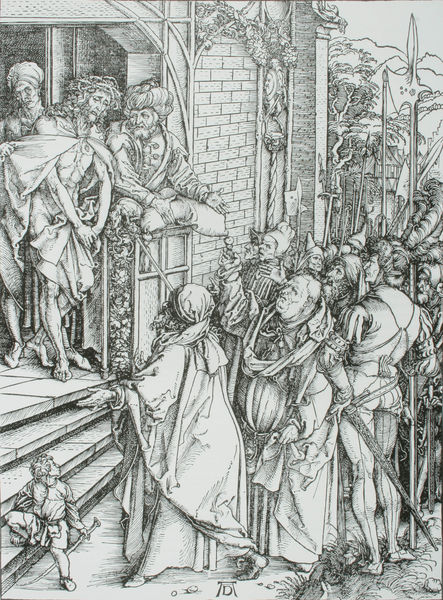
Titel: Große Passion - Die Schaustellung Christi
Künstler: Albrecht Dürer
Institution: (Seriendruck)
Schlagwörter: baum, feder, gott, himmel, mann, umhang, weiß, frauen, landschaft, menschen, fenster, grau, hintergrund, männer, pfeiler, schwarz, szene, säule, tür, zeichnung, gebäude, haus, rasen, weg, ansammlung, leute, masse, menge, alt, gericht, mütze, architektur, arme, bibel, mensch, neues testament, steine, hände, signatur, gräser, horizont, hügel, brüstung, gitter, kirche, boden, mantel, gewänder, kind, krone, renaissance, stock, engel, putte, federbusch, kopfbedeckung, holzschnitt, papier, bogen, berge, gebirge, mauer, ziegel, grafik, graphik, klein, baby, figuren, treppe, treppen, unruhe, crowd, crown, hands, könig, lanze, men, people, religious, robes, soldaten, soldier, soldiers, stairs, steps, sword, white, wein, black, old, painting, robe, sitting, wall, kopftuch, print, stufe, stufen, bauch, ad, junge, eingang, fugen, spott, glaube, mauerwerk, barfuß, druck, monogramm, radierung, stich, fliesen, gefangen, militär, schwarzweiß, schwert, schwerter, waffen, aufstand, soldat, holzdruck, volk, pilatus, ritter, rüstung, ranke, ziegelsteine, hand, sad, flower, christus, jesus, jesus christus, kreuzigung, antik, man, krieger, dornen, building, mountains, trees, mönch, hellebarde, bettler, lanzen, boy, child, sammlung, hellebarden, pike, piken, speer, zwerg, dürer, meute, wnad, kupferstich, rosenkranz, black and white, turban, line, beard, dornenkrone, step, crucifixion, dornenkranz, betteln, person, riss, city, human, clothes, pontius pilatus, brick, bricks, art, engraving, religion, christ, armen, albrecht, albrecht dürer, legs, jews, passion, gefesselt, durer, kreuzweg, unmut, humans, geisselung, ecce homo, bible, kid, standing, bow, christ shown to the crowd, dornenkreuz, menschensohn, new testament, anger, guards, queue, brick wall, weapon, romans, holy, spear, thorns, whit, prisoner, lance, weapons, axe, d, bowing, pilate, mob, 3, pilot, suffer, schwerzt, hellearde, mad, crown of thornes, address, ceasar, sowrds, piolot, thornes, haumn, stencil art, 사람, 계단, 창, 무기, 벽돌, 항쟁, 난쟁이, 옛날, 흑백, 명화, 많은 사람들이 있다, 중세시대인것 같다, 한 사람이 죄를 지은것 같다, 창을 쥐고있는 사람이 있다, 난쟁이처럼 매우 작은 사람이 있다, 집이 고급스러워보인다, polearm